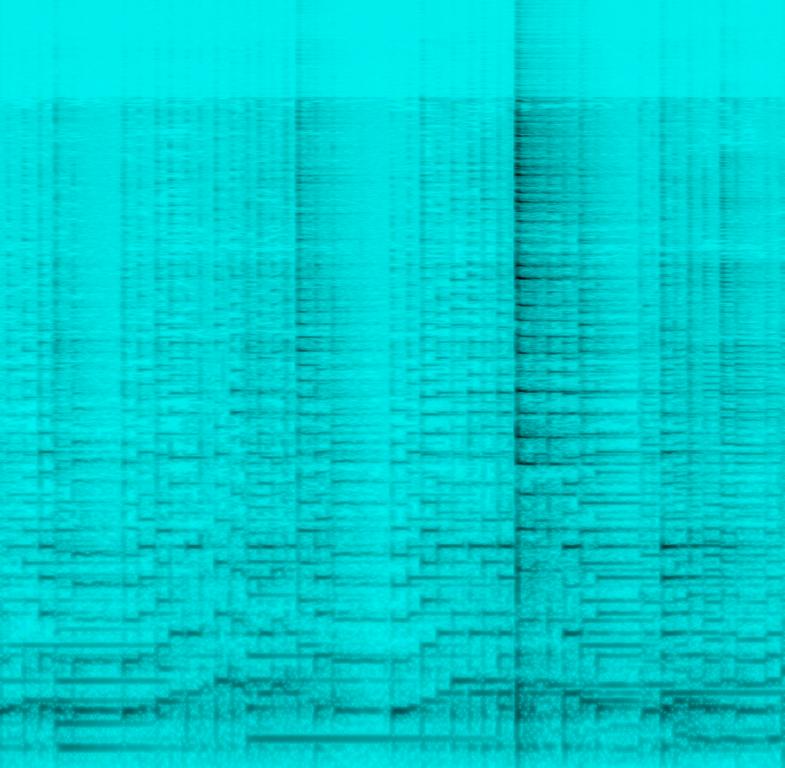
This song features a guitar being played to a flamenco melody. Fingerstyle guitar is used. The song starts off at a higher register and ends at the lower register. The guitar is strummed at intervals. There are no other instruments in this song. There are no voices in this instrumental song. This song has a romantic mood. This song can be played at a quiet restaurant overlooking the sunset.